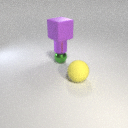
small purple metal cylinder below large purple rubber cube